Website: home-depot
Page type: customer-info-address
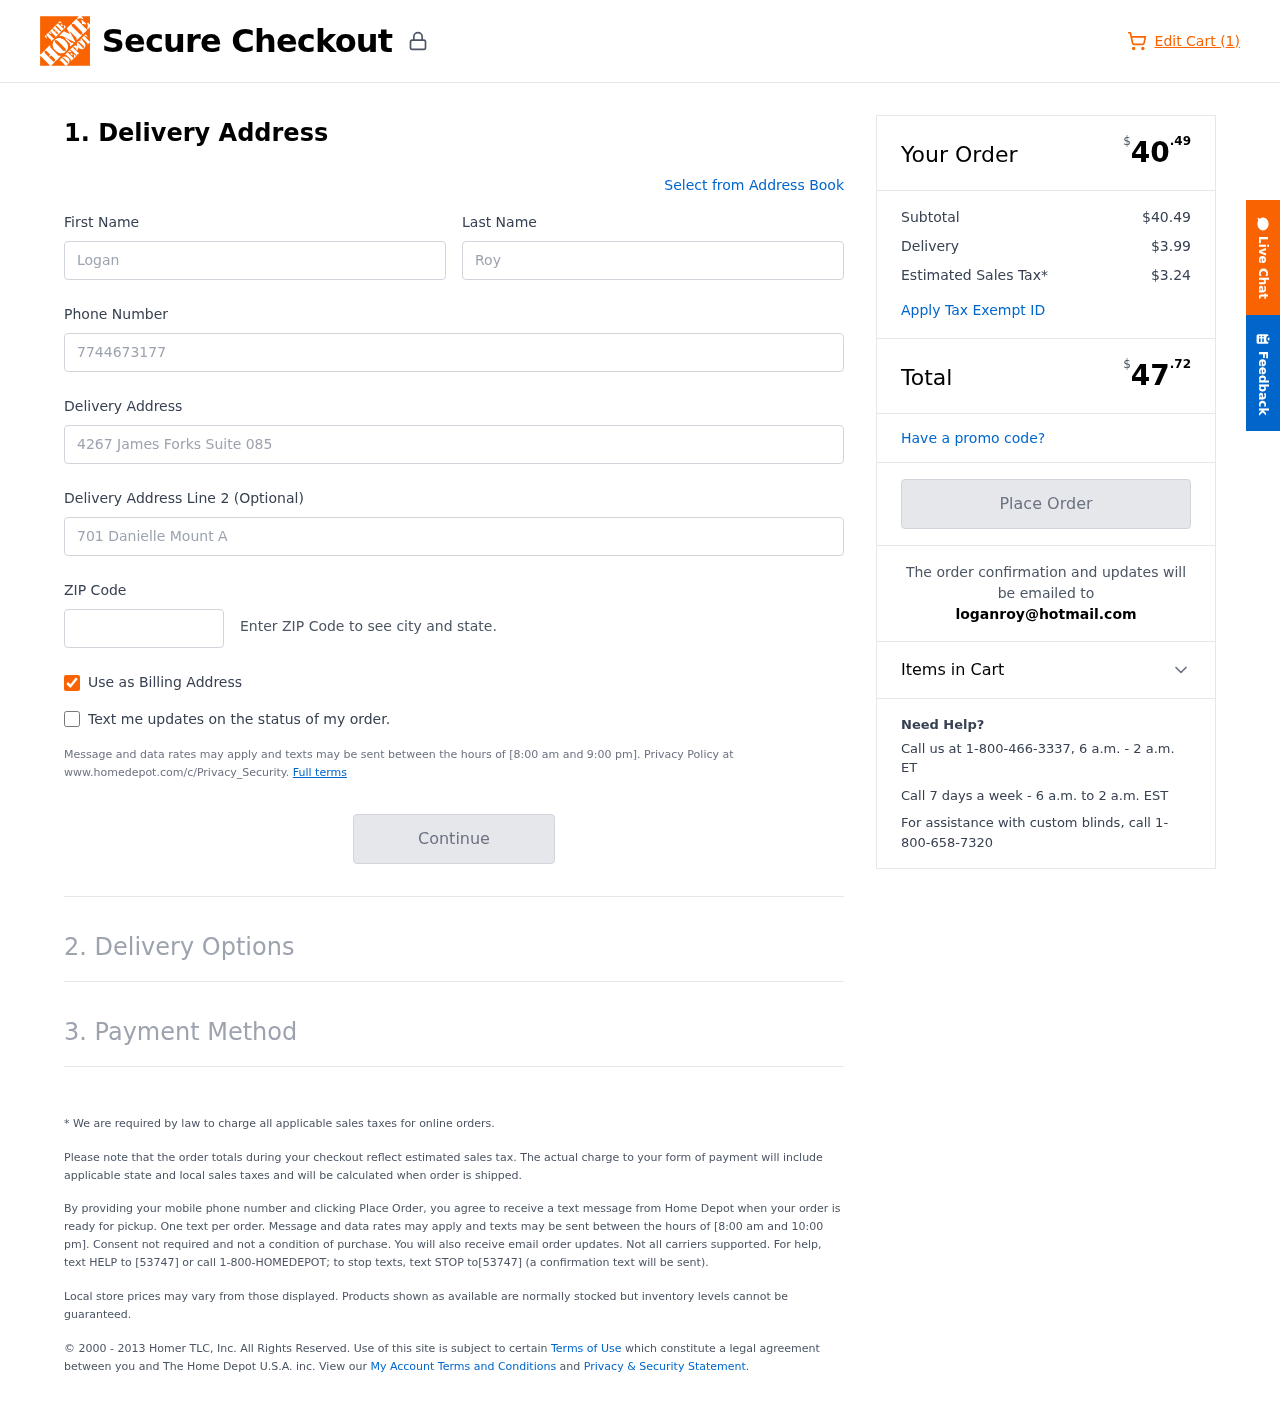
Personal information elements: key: PII_EMAIL
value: loganroy@hotmail.com
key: PII_FIRSTNAME
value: Logan
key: PII_LASTNAME
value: Roy
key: PII_PHONE
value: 7744673177
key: PII_POSTCODE
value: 06672
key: PII_STREET
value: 4267 James Forks Suite 085
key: PII_STREET2
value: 701 Danielle Mount Apt. 906
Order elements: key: ORDER_NUM_ITEMS
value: Edit Cart (1)
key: ORDER_SUBTOTAL_HEADER
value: $40.49
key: ORDER_SUBTOTAL
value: $40.49
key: ORDER_SHIPPING_COST
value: $3.99
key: ORDER_TAX
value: $3.24
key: ORDER_TOTAL2
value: $47.72